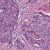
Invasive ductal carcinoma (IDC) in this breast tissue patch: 1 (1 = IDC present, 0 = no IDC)